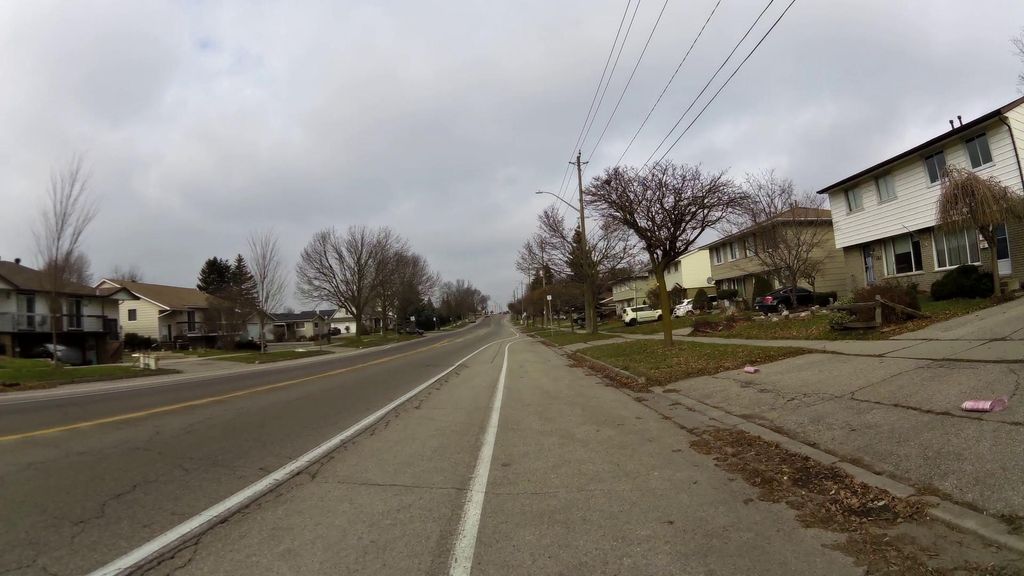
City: kitchener-waterloo